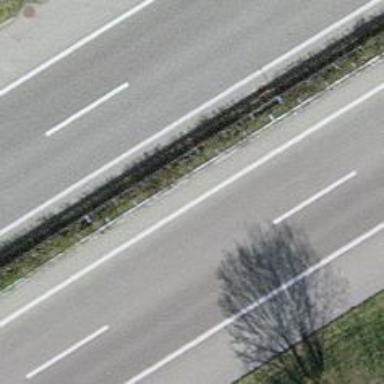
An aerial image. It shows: Asphalt motorway.